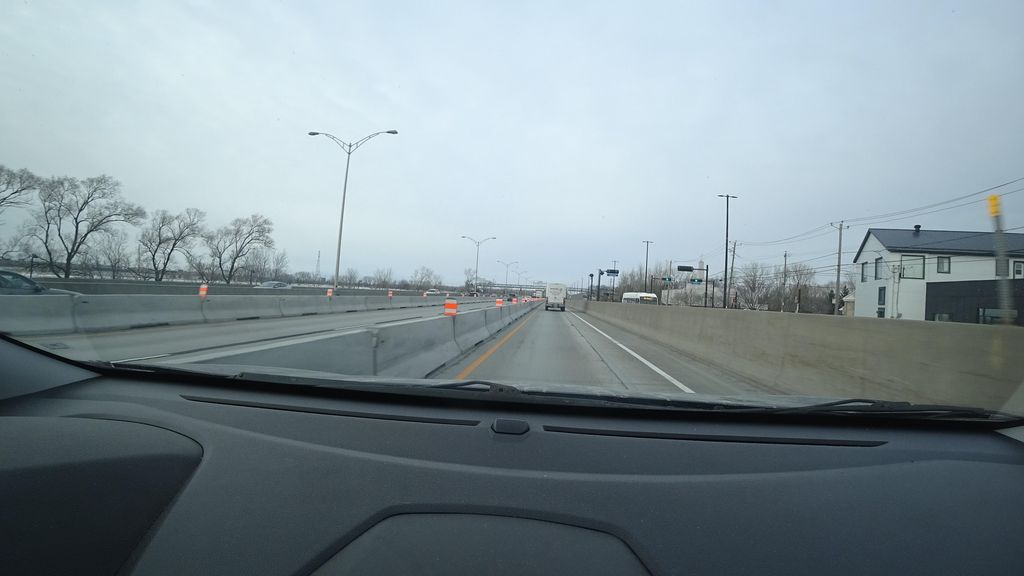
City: montreal